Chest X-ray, PA view. Patient: 52 years old, sex F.
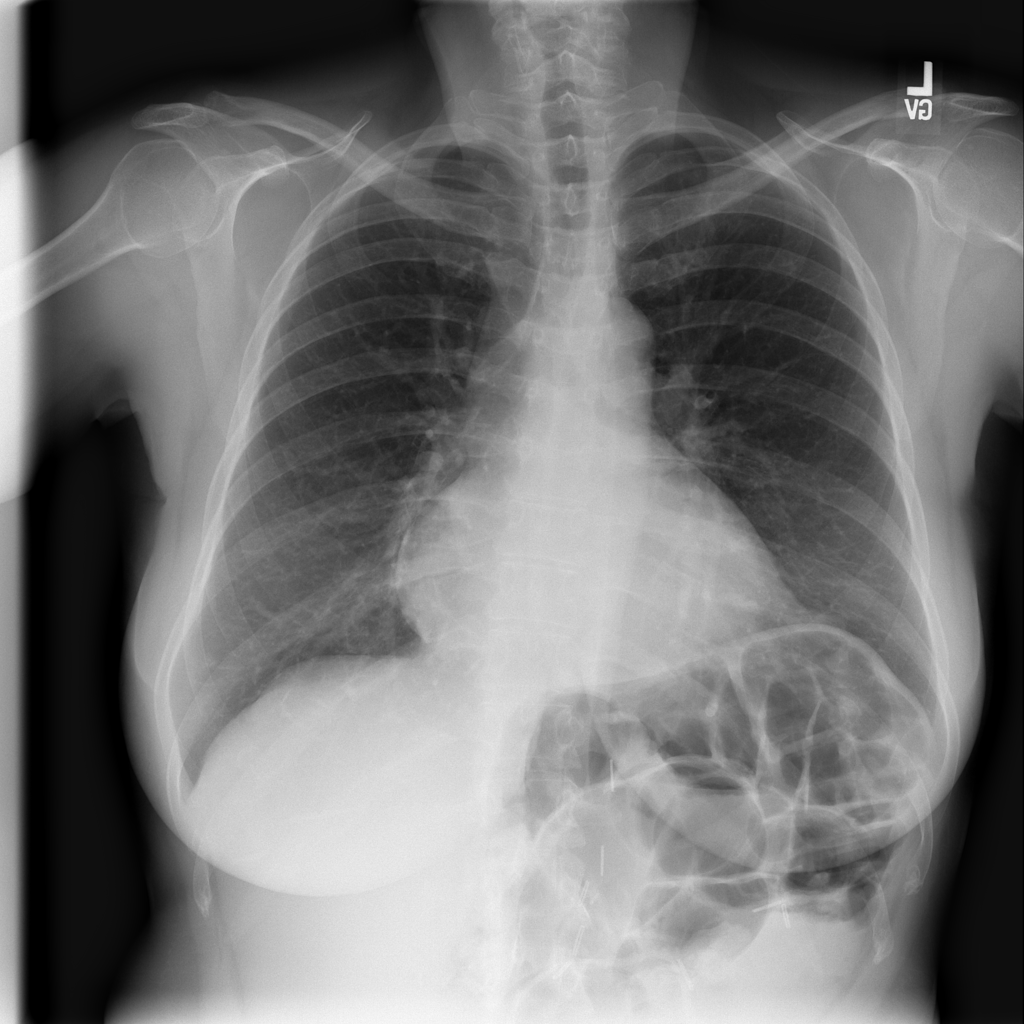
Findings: No Finding